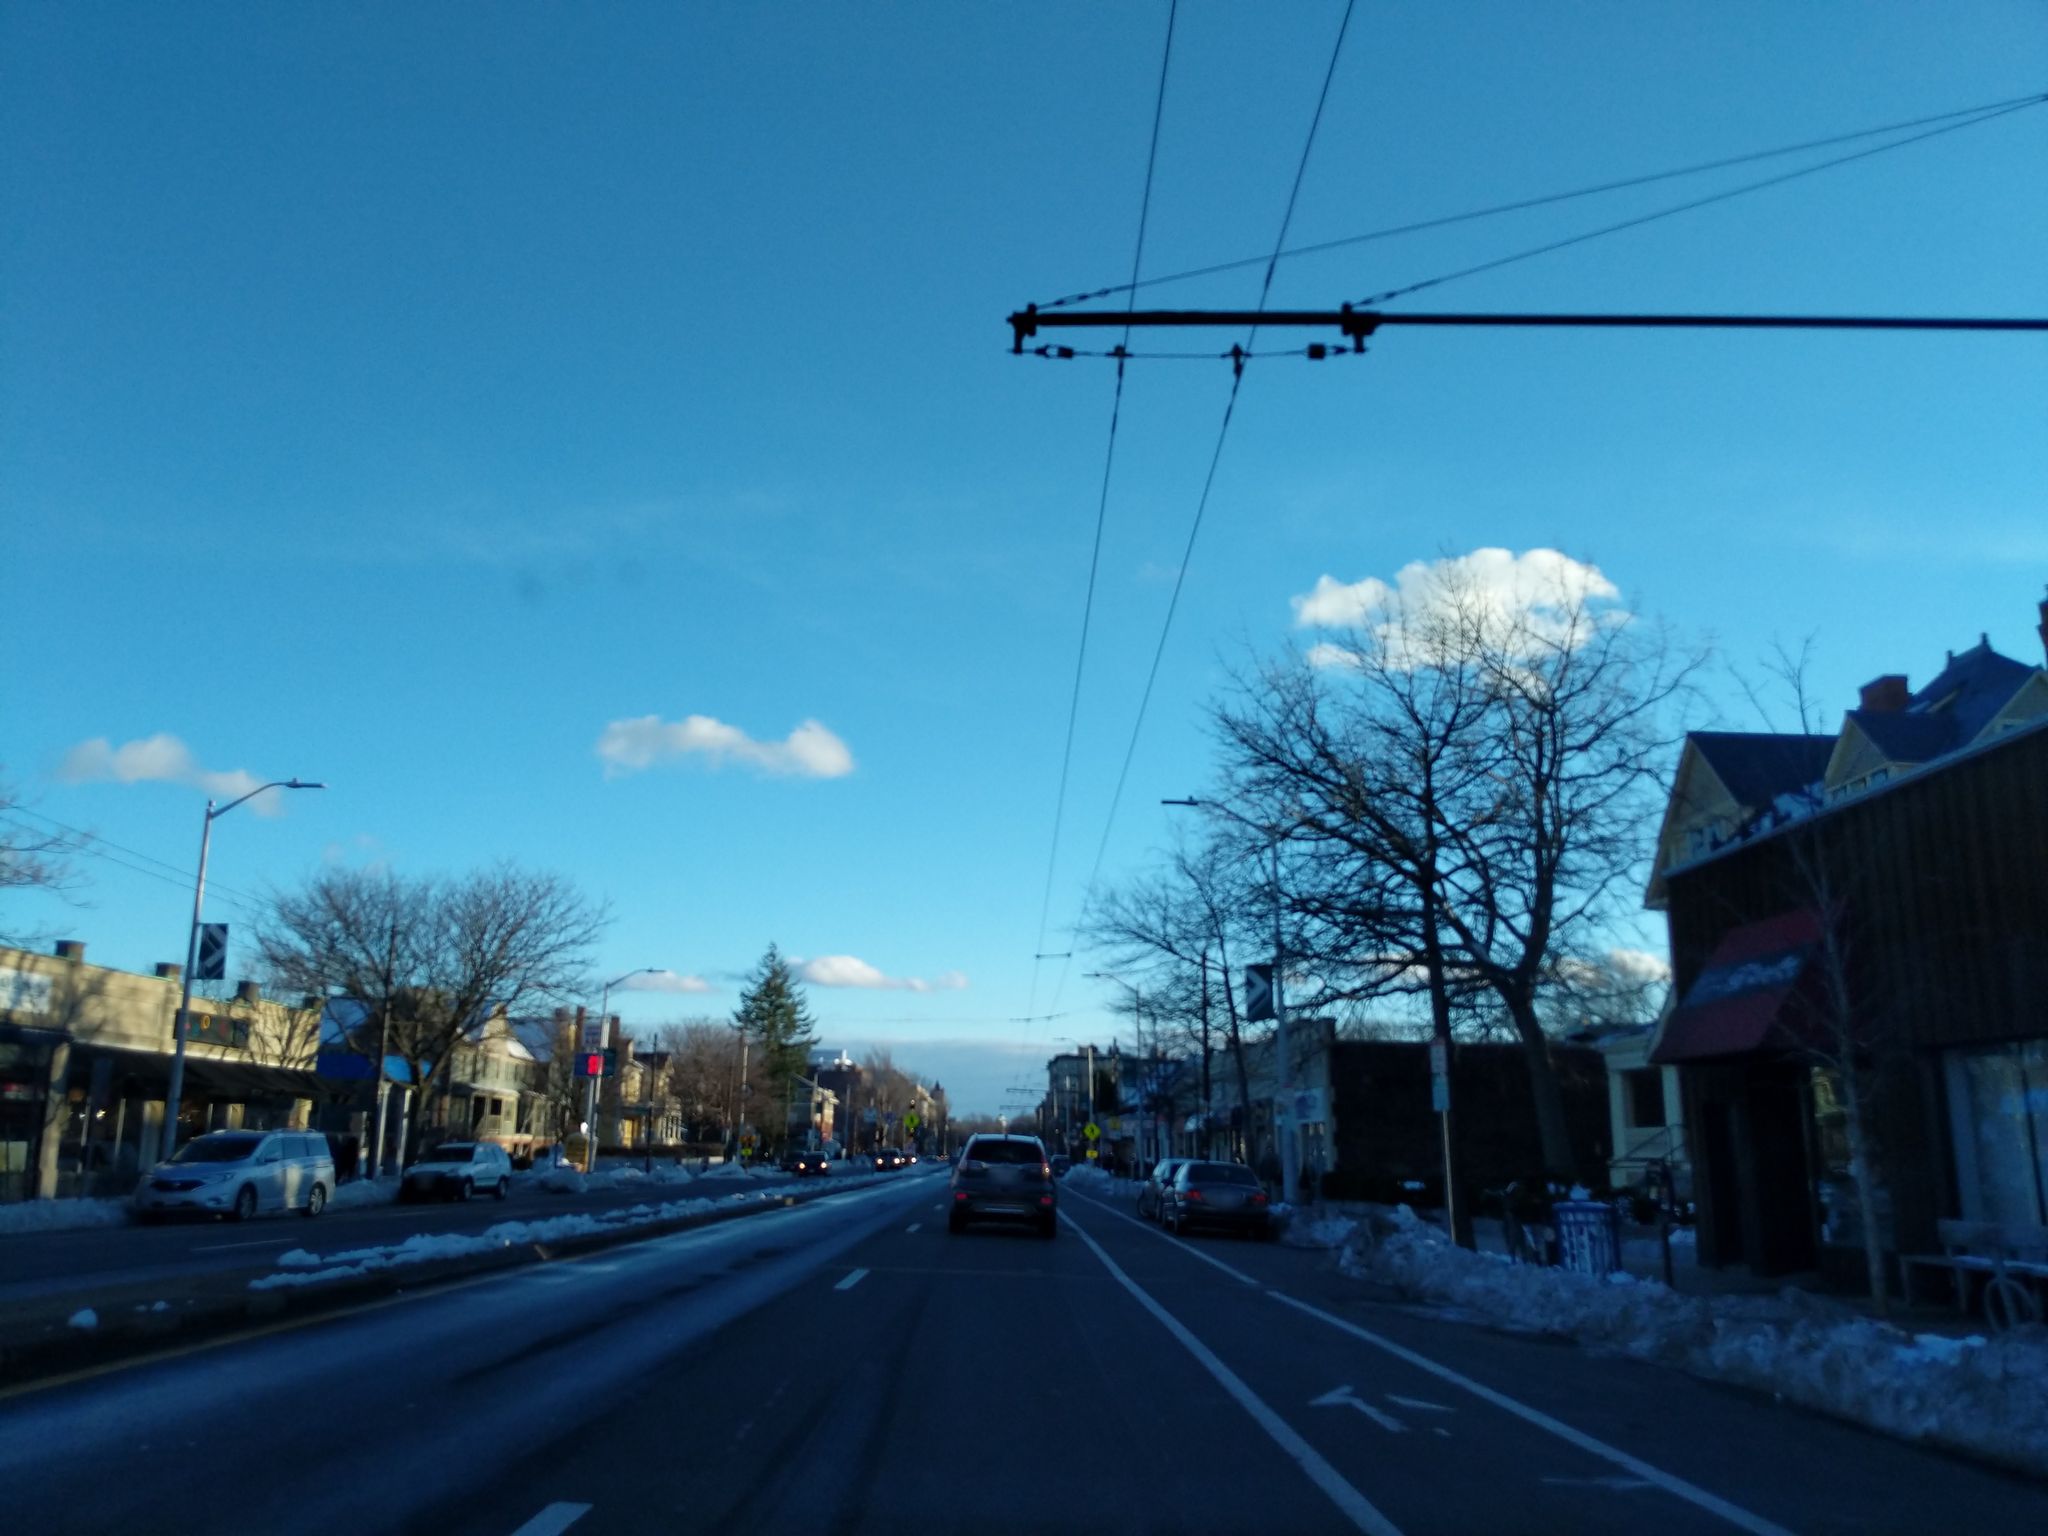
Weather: snowy
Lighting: dusk/dawn
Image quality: good
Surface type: railway
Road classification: primary
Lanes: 2
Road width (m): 26.8
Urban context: urban centre
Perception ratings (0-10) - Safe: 2.76, Lively: 7.54, Beautiful: 5.28, Boring: 6.98, Depressing: 3.92, Wealthy: 2.99